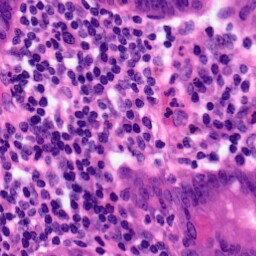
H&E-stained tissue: Pancreatic